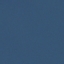
Land use / land cover: SeaLake